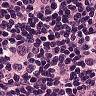
Metastatic tissue present: yes